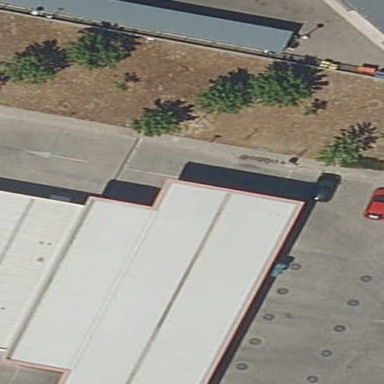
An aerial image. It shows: Fuel station building.